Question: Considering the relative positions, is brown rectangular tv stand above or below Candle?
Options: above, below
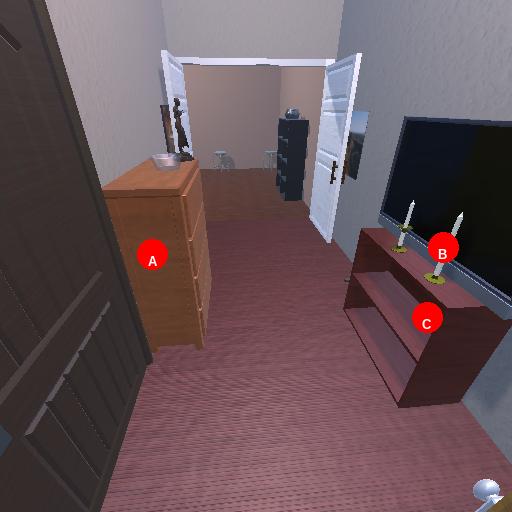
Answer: above